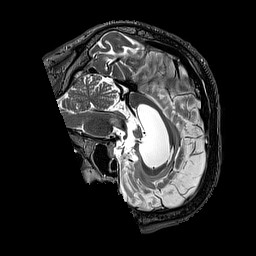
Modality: T2w
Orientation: sagittal
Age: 67
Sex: male
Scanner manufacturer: siemens
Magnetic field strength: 3 T
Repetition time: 3.2 s
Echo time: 0.567 s